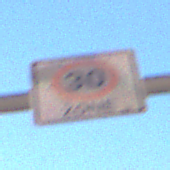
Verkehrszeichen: BeginnZone30
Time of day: MorningAfternoon
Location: Outdoor (Suburban)
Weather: PartlyCloudy
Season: NotSpecified
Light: Natural